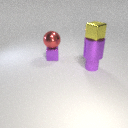
large red metal sphere to the left of large purple metal cylinder